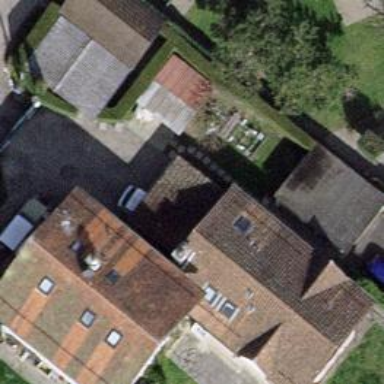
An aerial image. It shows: View of roof of building.